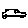
Label: car